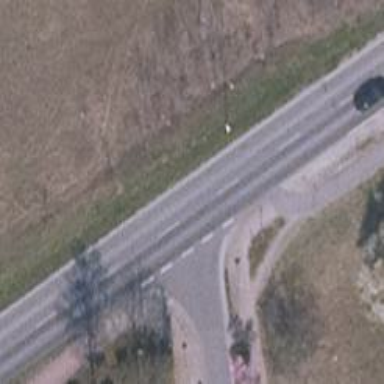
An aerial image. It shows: Unclassified road with cycle track on the right side.